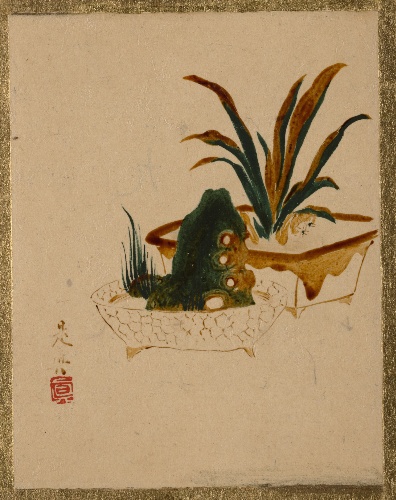
Artist: Shibata Zeshin
Artist bio: Japanese, 1807–1891
Object type: Album leaf
Classification: Paintings
Medium: Album leaf; lacquer on paper
Culture: Japan
Period: Edo period (1615–1868)
Dimensions: 4 1/2 x 3 1/2 in. (11.4 x 8.9 cm)
Department: Asian Art
Credit line: The Howard Mansfield Collection, Purchase, Rogers Fund, 1936
Accession year: 1936
Repository: Metropolitan Museum of Art, New York, NY